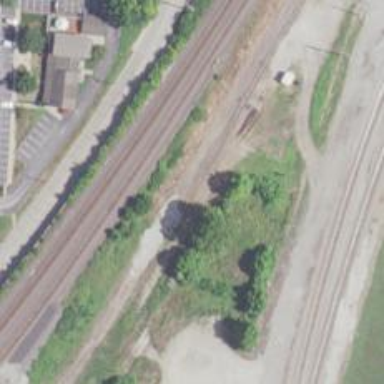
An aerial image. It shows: Rail spur service.